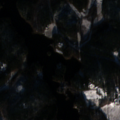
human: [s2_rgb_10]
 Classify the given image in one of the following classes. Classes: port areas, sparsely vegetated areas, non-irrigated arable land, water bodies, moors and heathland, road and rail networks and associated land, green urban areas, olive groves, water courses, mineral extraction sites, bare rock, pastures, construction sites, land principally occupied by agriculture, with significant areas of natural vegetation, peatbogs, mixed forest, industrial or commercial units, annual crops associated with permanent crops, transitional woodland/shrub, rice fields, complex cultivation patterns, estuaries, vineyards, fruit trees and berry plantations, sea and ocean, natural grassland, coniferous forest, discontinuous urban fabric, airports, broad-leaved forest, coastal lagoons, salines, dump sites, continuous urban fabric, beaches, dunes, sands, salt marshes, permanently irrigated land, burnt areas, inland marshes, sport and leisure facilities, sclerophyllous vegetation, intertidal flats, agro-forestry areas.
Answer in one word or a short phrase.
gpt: coniferous forest, mixed forest, water bodies